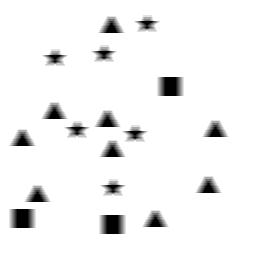
Squares: 3
Triangles: 9
Stars: 6
Total shapes: 18